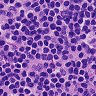
Metastatic tissue present: no